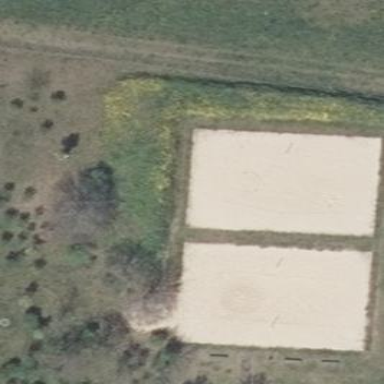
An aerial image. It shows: Sandy pitch designated for beach volleyball.